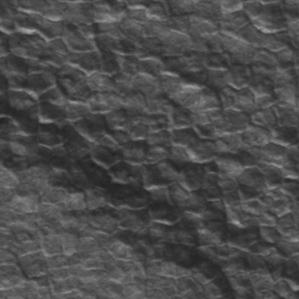
Label: frost